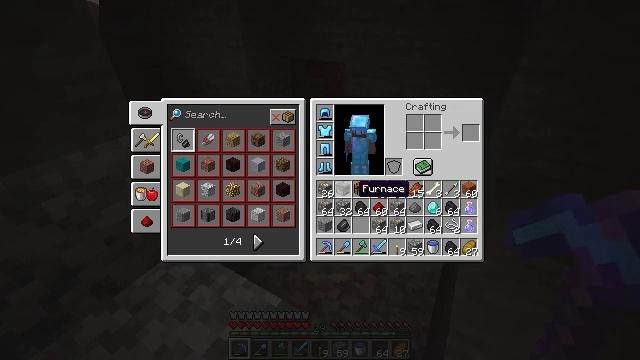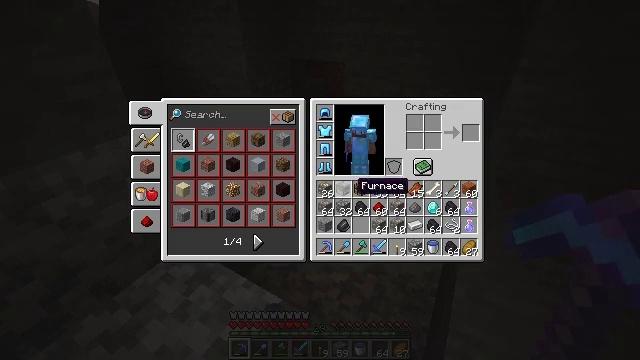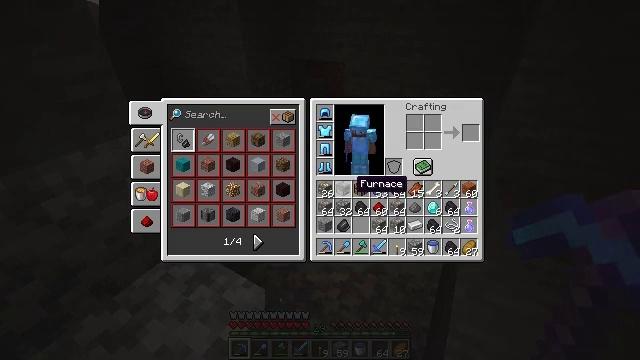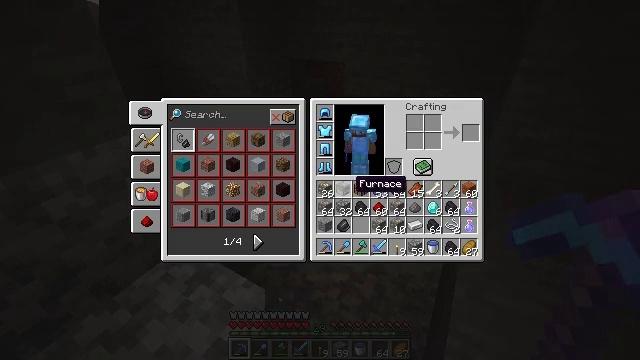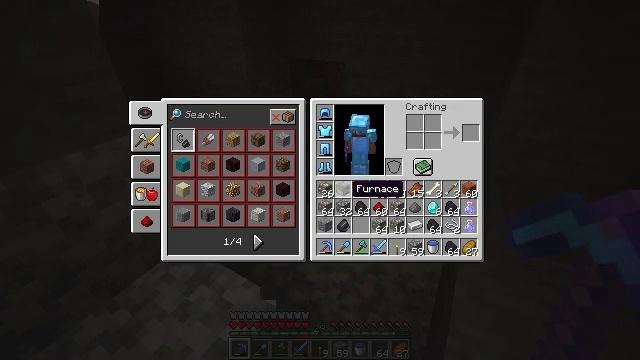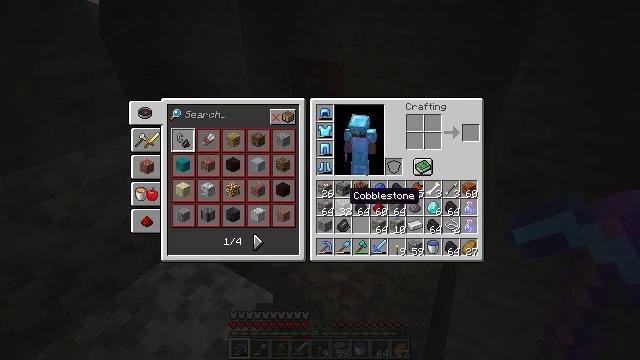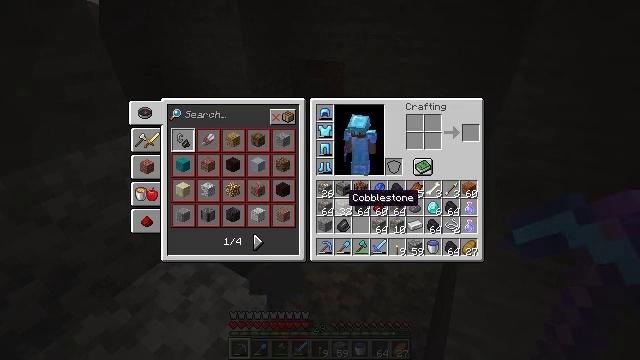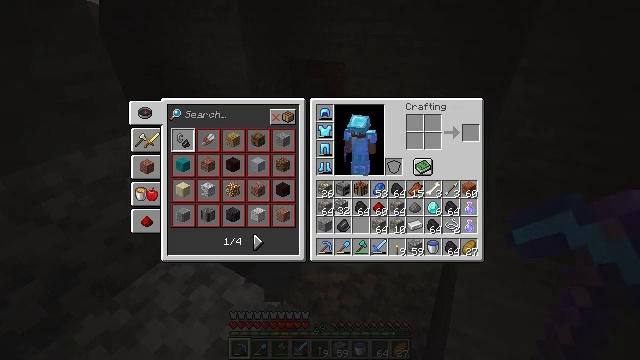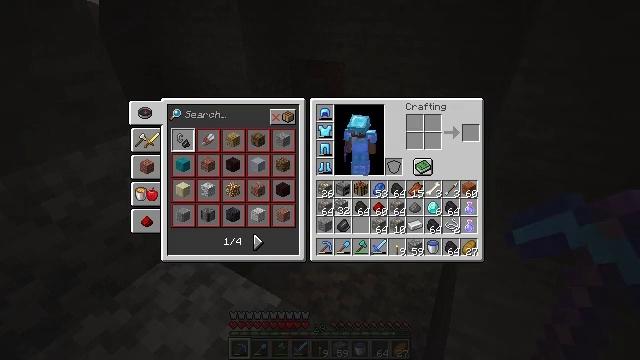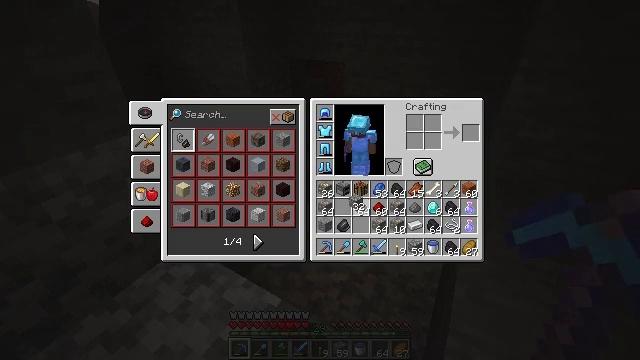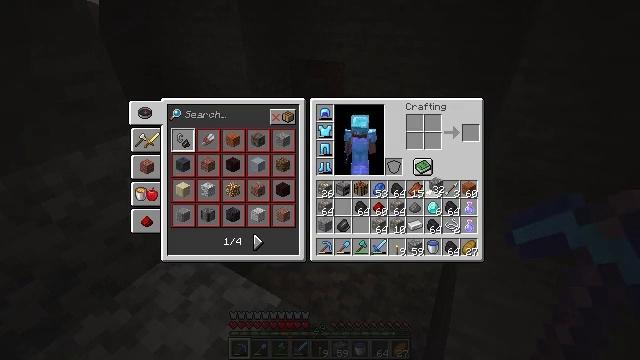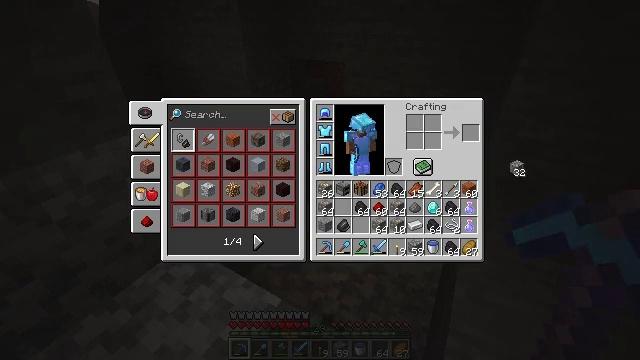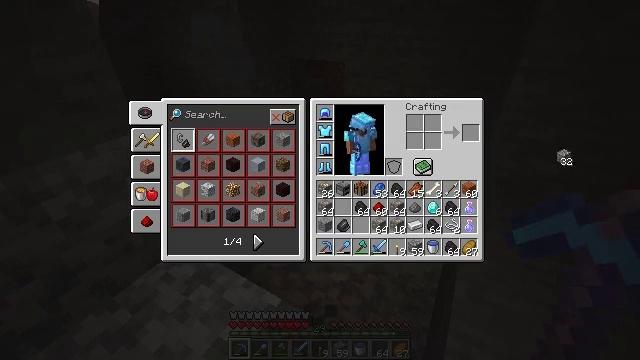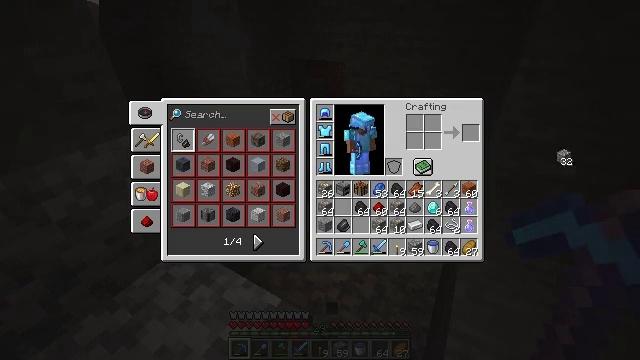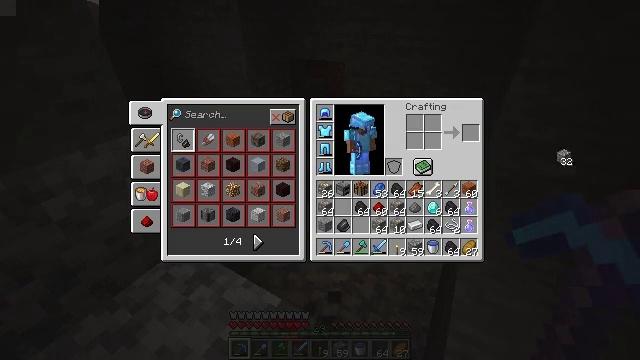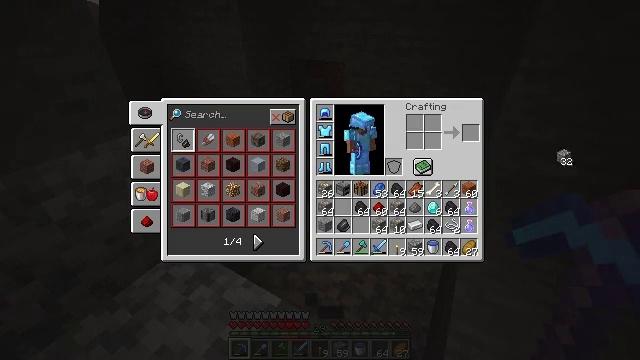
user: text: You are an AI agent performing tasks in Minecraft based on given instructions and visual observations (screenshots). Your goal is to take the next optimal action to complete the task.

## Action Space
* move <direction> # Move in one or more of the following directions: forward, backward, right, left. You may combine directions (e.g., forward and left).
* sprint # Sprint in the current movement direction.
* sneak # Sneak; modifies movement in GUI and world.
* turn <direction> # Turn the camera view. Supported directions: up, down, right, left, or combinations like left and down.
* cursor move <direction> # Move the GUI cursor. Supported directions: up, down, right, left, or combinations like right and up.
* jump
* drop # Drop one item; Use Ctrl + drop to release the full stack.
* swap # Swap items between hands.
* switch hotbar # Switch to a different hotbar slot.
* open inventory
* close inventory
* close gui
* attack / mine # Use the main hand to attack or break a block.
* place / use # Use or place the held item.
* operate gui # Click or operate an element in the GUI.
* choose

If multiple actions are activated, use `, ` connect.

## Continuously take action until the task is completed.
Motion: motion action
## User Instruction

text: Remove a cobblestone from the inventory.
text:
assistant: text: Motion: no_op
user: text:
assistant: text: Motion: no_op
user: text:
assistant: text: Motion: no_op
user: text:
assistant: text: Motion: no_op
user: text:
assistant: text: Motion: cursor move down
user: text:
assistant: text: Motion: no_op
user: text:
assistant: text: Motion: operate gui
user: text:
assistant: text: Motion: operate gui
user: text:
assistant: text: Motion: cursor move right, operate gui
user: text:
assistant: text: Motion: cursor move right and up
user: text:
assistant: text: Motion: cursor move right and up
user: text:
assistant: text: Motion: cursor move right and up
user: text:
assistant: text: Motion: operate gui
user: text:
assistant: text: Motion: operate gui
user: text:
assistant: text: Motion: operate gui
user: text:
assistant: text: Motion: cursor move left
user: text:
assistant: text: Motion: cursor move left and down
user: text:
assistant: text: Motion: cursor move left and down
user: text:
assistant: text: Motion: cursor move left and down
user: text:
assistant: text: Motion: no_op
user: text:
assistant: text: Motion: no_op